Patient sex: F
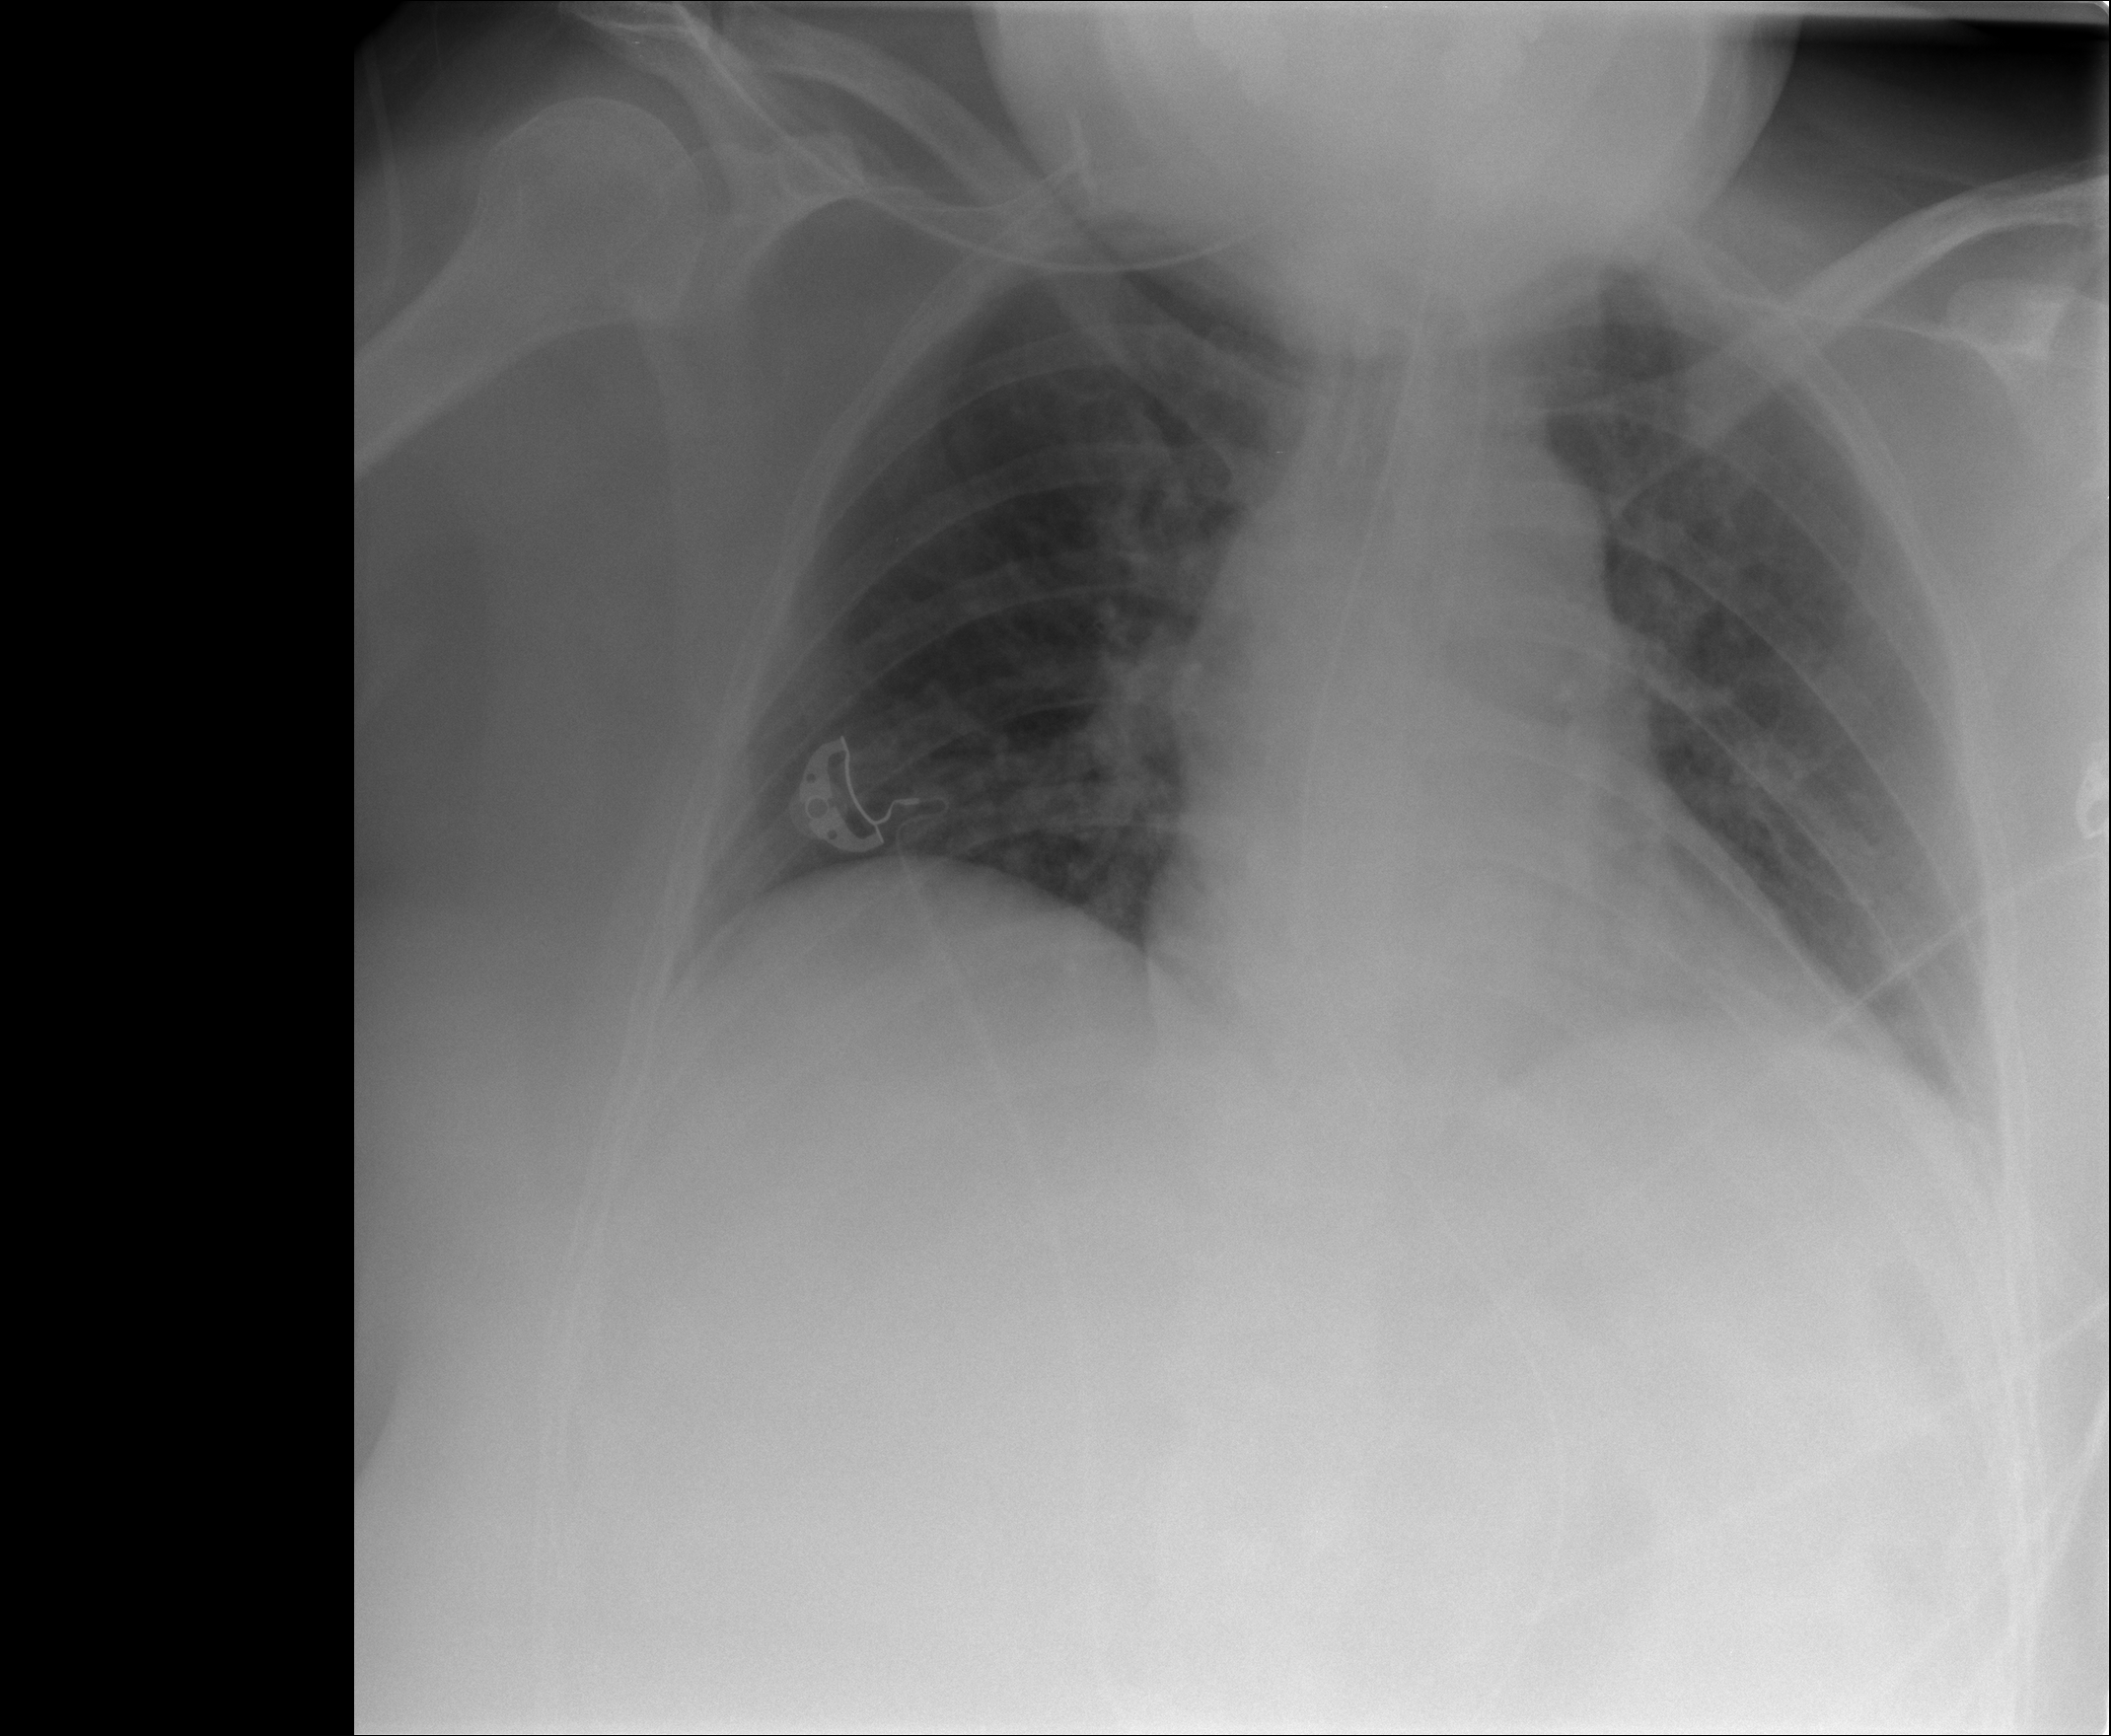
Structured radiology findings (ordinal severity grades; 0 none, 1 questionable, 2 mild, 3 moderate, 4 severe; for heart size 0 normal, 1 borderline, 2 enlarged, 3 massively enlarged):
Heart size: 0
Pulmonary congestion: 1
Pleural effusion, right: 0
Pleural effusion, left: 0
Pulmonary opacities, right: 0
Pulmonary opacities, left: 0
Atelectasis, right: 0
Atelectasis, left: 0